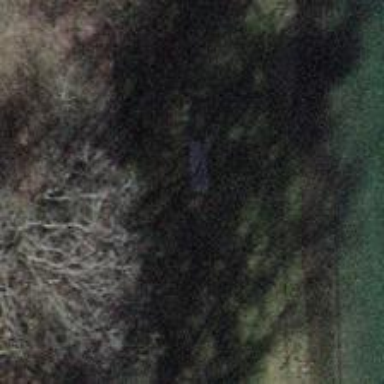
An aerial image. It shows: Brown bench.